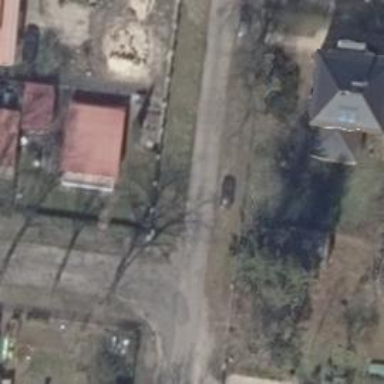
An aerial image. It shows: Asphalt road in residential area.